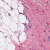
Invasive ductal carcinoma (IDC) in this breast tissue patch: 0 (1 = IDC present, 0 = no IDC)